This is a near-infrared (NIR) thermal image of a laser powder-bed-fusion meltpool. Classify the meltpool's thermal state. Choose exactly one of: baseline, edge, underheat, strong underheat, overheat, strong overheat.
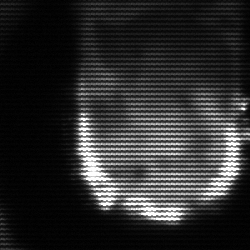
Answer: baseline